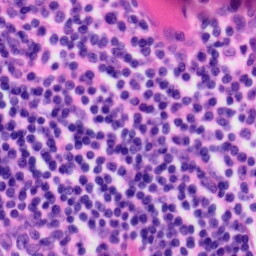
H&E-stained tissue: Tonsil